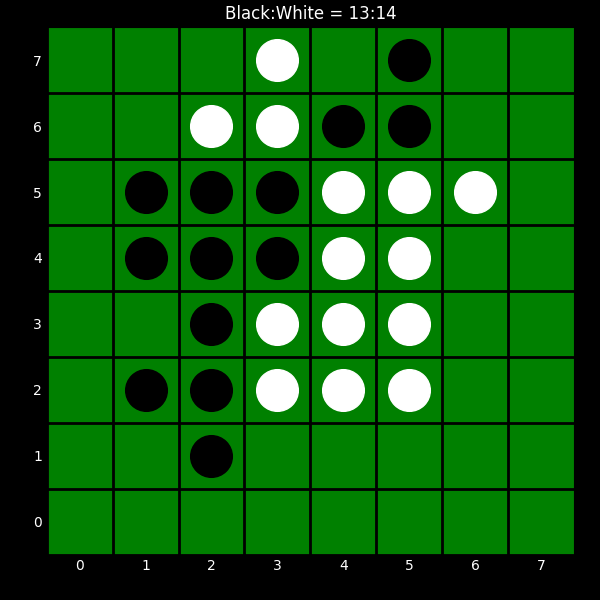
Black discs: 13
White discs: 14